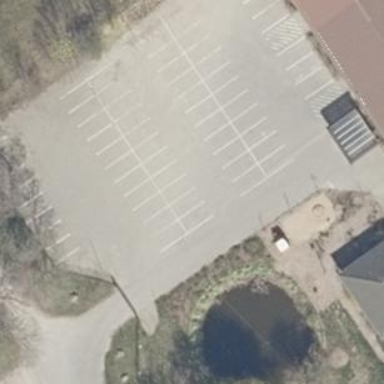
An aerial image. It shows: Parking area with surface.